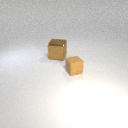
small brown rubber cube in front of large brown metal cube